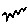
Label: zigzag